Field crop: maize
Growth stage: 1
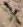
Species: atriplex